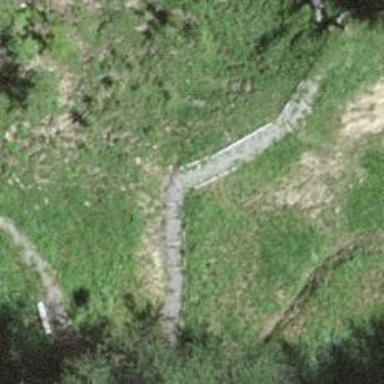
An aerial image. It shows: Bench for seating.